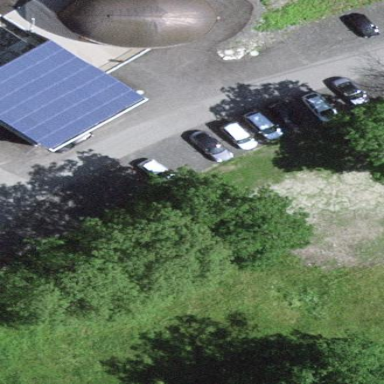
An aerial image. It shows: Street-side parking area with gravel surface.